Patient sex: F
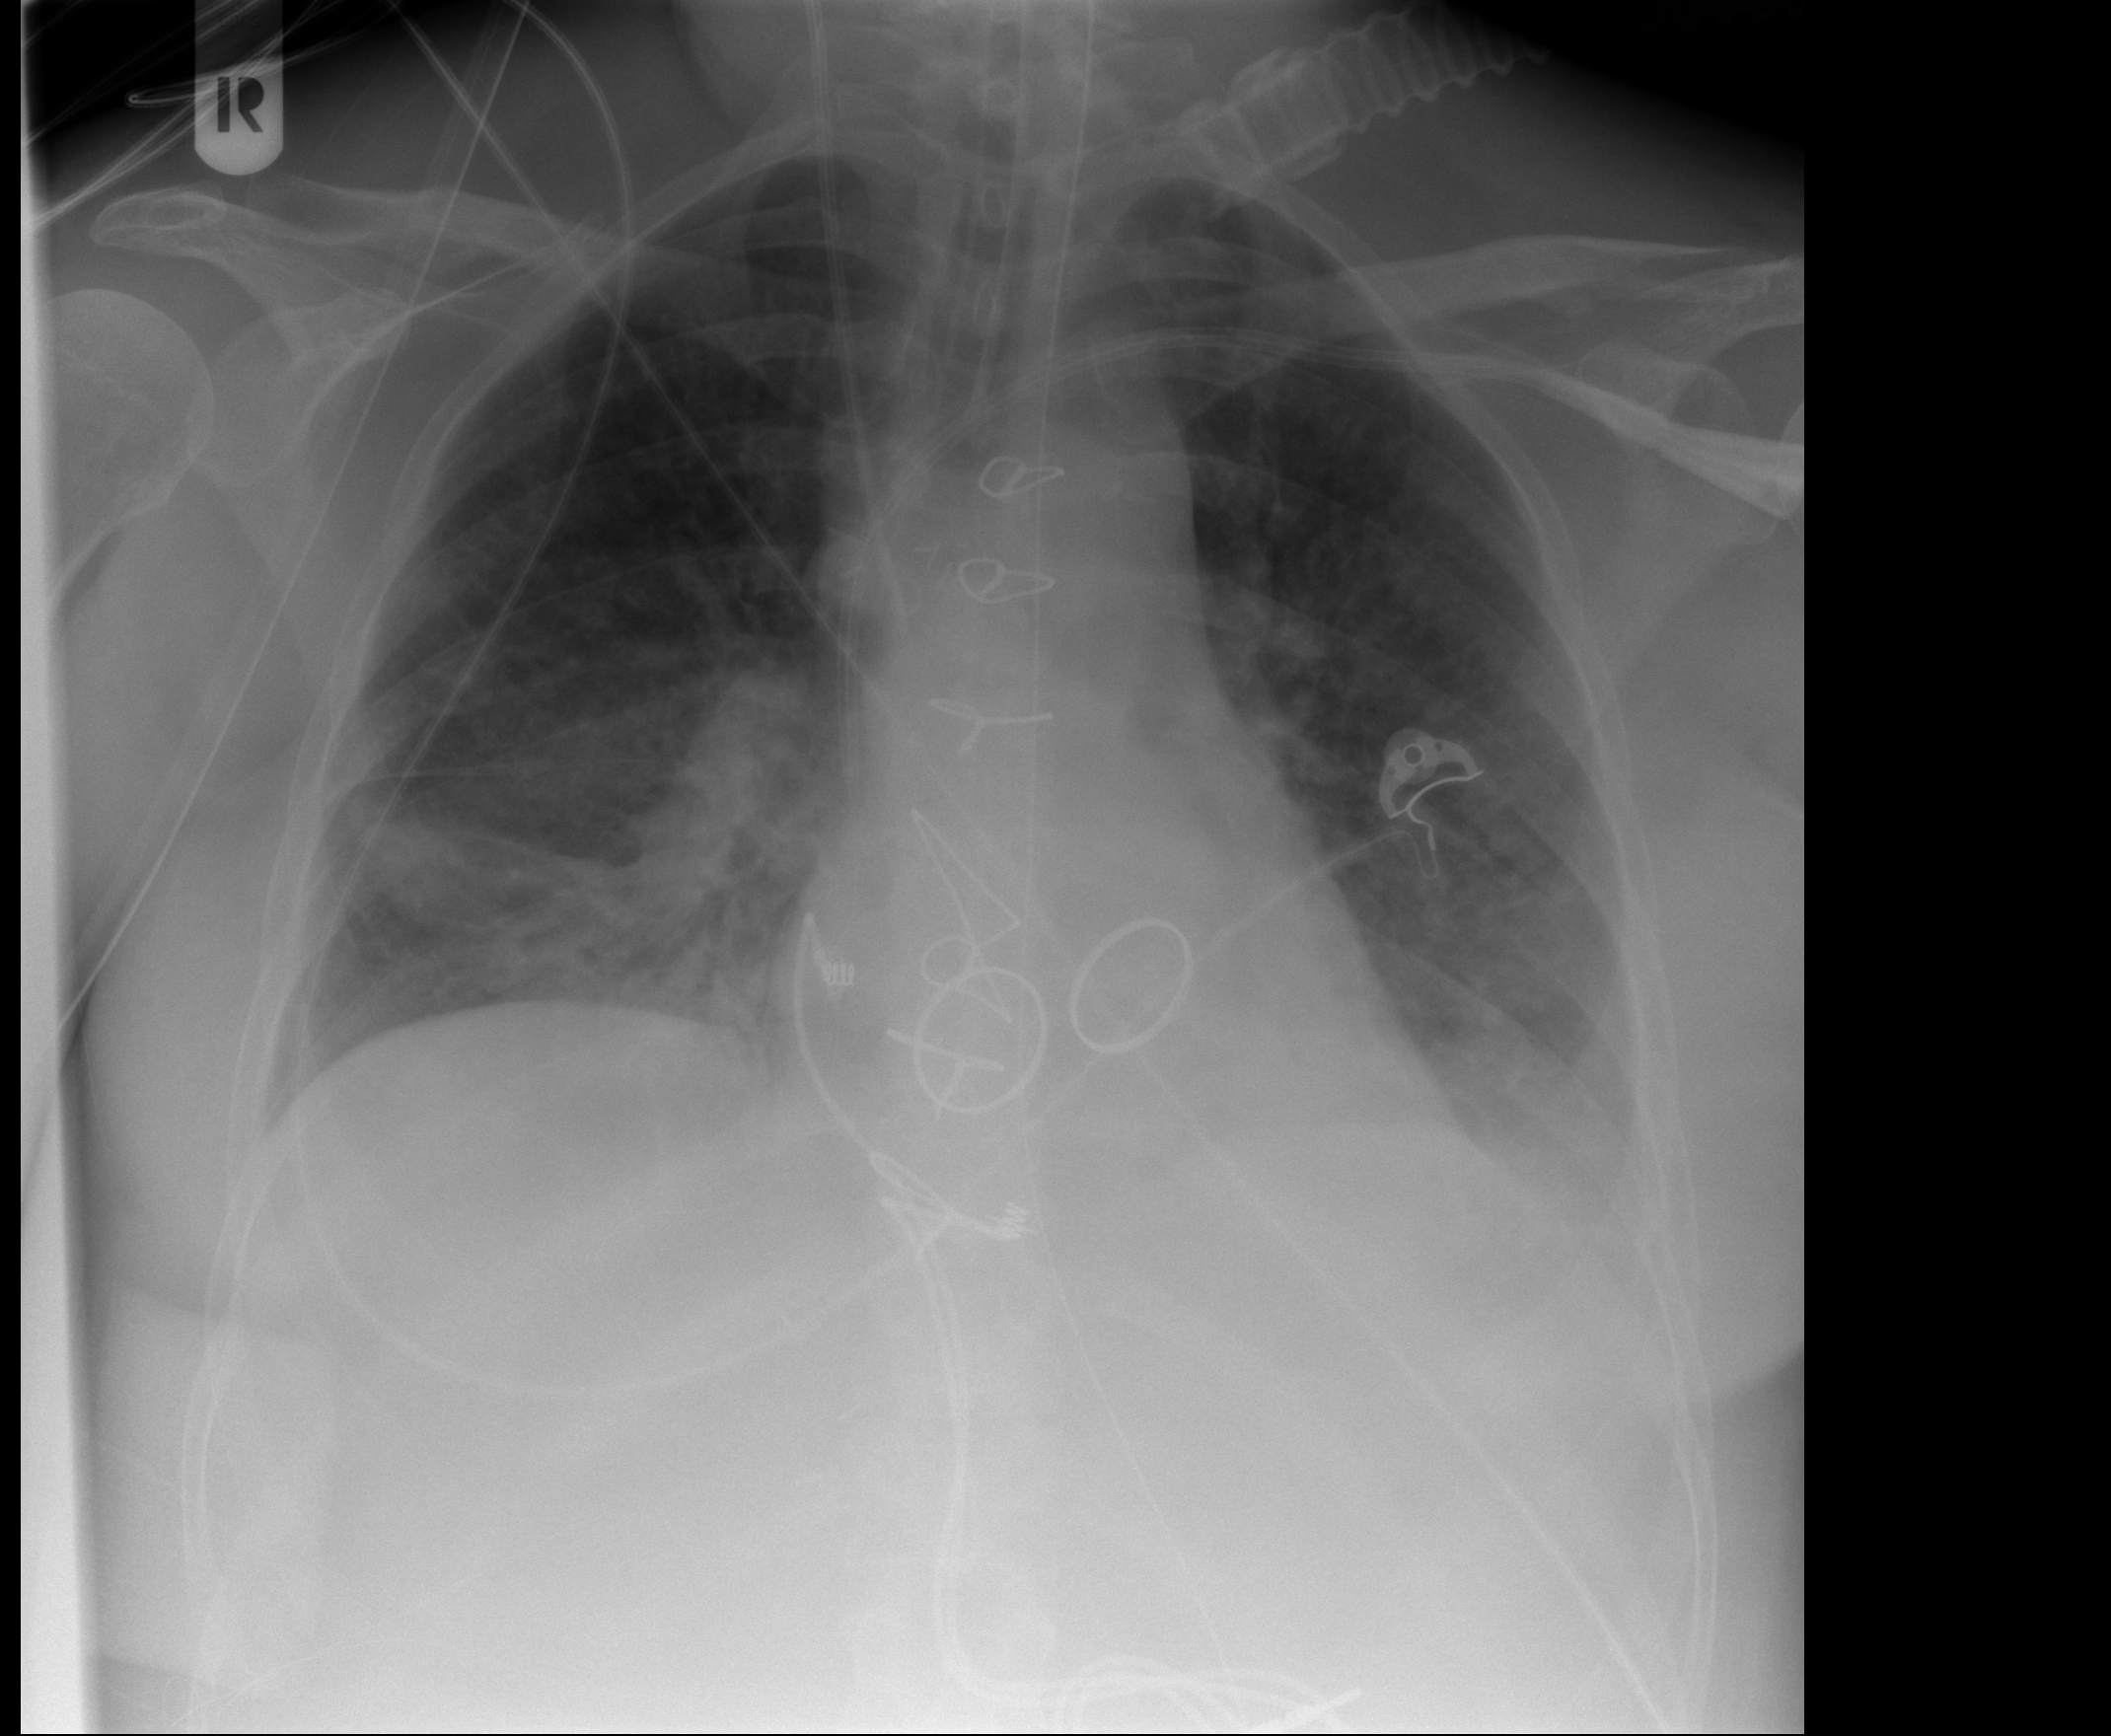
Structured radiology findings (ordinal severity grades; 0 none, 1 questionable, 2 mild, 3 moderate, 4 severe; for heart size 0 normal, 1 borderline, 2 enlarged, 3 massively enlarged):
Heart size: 0
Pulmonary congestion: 1
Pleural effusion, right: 0
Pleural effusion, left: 2
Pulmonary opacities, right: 2
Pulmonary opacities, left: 0
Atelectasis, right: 2
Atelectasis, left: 2